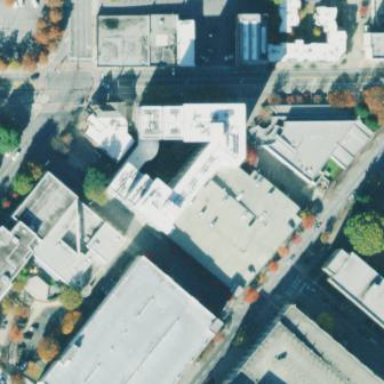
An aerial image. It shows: University building with parking amenity.